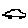
Label: car